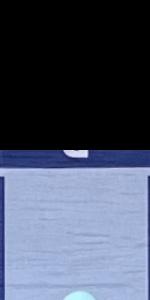
Label: Empty